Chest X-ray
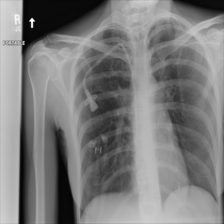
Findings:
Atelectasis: negative
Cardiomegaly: negative
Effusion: negative
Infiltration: negative
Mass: negative
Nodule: negative
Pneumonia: negative
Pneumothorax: negative
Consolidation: negative
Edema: negative
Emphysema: negative
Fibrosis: negative
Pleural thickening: negative
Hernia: negative